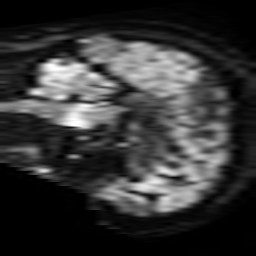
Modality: TRACE
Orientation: sagittal
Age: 62
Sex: female
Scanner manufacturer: philips
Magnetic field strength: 3 T
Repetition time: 4.034 s
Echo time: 0.05928 s